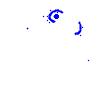
Particle: electron